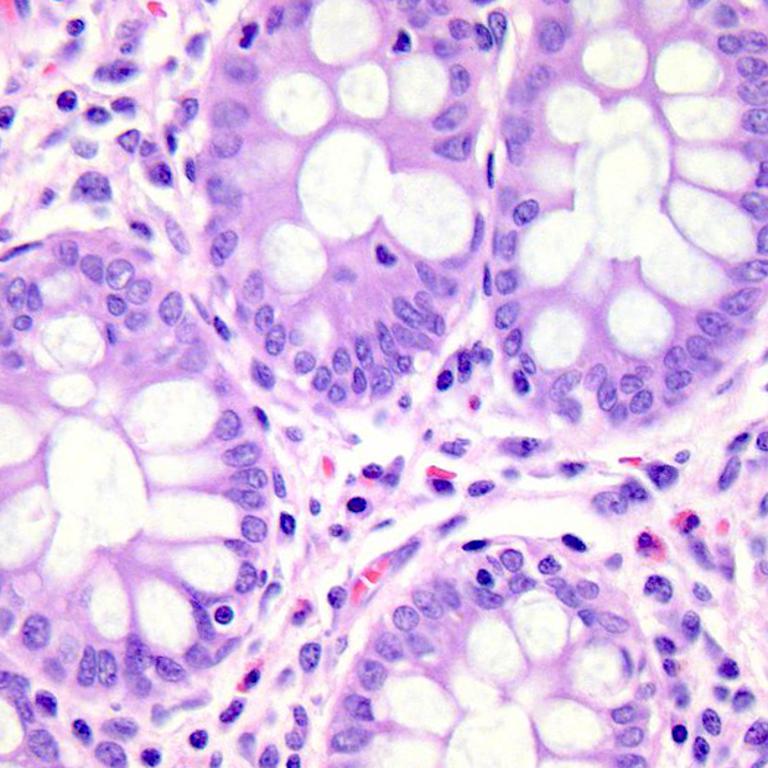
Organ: colon
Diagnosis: benign